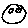
Label: smiley face